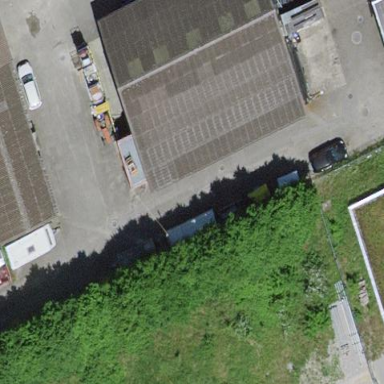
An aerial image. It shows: Warehouse.